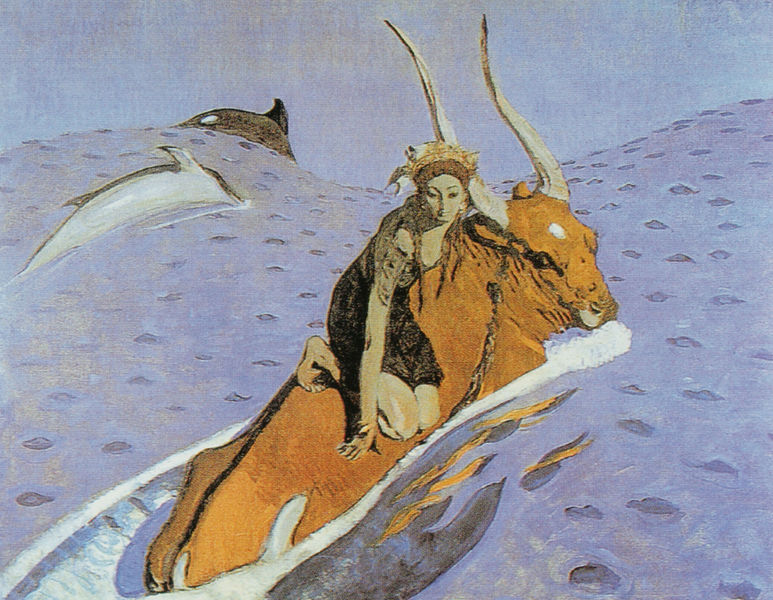
Titel: Die Entführung der Europa
Künstler: Valentin Alexandrowitsch Serow
Institution: Sammlung der Familie Serow
Schlagwörter: blau, hand, himmel, kopf, meer, wasser, aquarell, baden, gelb, mädchen, ocker, see, sitzen, braun, brust, frau, grau, hell, hut, kleid, kreide, mund, nase, orange, rücken, schwarz, weiss, blick, dame, tier, tiere, beige, malerei, symbolismus, mütze, arm, arme, augen, gesicht, halten, mensch, tragen, horn, öl, spiegelung, auge, gold, haare, krone, prinzessin, delphin, beine, deutschland, reiten, gischt, welle, wellen, eben, lila, violett, kuh, rind, schaum, angst, woge, wogen, jugendstil, festhalten, bauch, fin de siècle, glatt, knie, collage, ozean, barfuss, antike, schwimmen, druck, jungfrau, raub, knien, strich, mythologie, österreich, löcher, streicheln, antik, zeus, maul, griechisch, metamorphose, minotaurus, mythos, sage, verwandlung, entführung, knieen, wal, wale, hörner, schaten, ochse, stier, indien, gemölde, art deco, rettung, fische, mittelmeer, europa, flossen, flosse, flecke, gesucht, steir, delfine, delphine, indisch, delfin, gnu, schwimmend, define, dephin, meeressäuger, säuger, wellne, steier, surfen